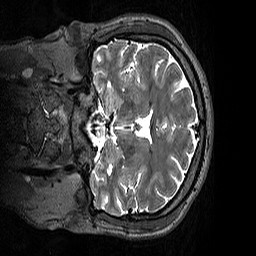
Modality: T2w
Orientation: coronal
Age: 39
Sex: male
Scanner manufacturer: siemens
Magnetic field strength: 3 T
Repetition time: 3.2 s
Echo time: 0.412 s